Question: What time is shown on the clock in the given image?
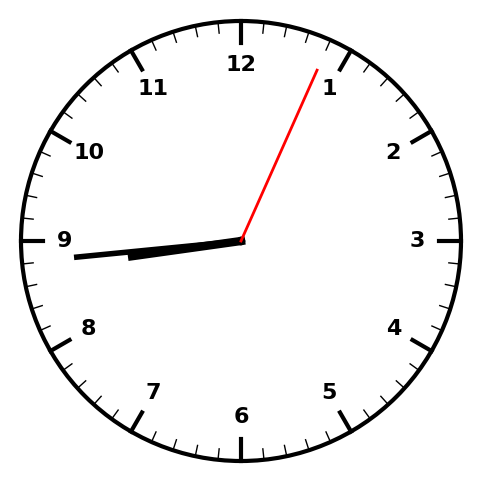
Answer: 08:44:04